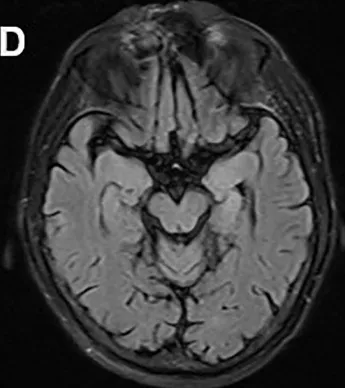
Cranial MRI in Case 3. FLAIR. Sequences.
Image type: radiology (mri)